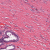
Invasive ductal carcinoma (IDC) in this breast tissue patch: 0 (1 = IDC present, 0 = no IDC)